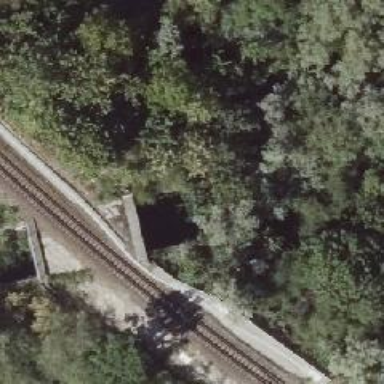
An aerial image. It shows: Grass-covered path passing through tunnel.